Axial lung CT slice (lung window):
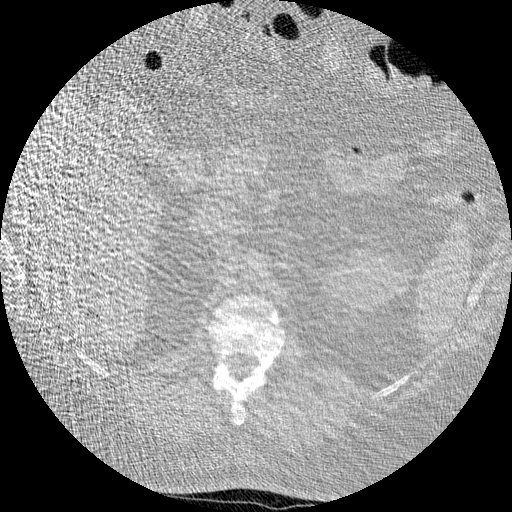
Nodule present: no